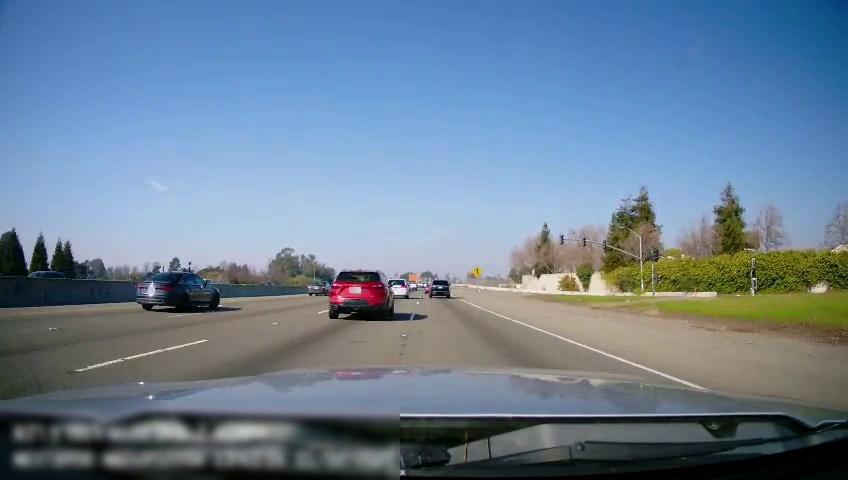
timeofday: Day
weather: Sunny
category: Drivable Space
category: Vehicles | SUV
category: Vehicles | Car
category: Vehicles | SUV
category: Vehicles | SUV
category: Vehicles | Car
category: Vehicles | Van
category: Lanes | Current Lane
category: Lanes | Alternate Lane
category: Lanes | Alternate Lane
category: Lanes | Alternate Lane
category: Traffic | Signs
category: Traffic | Lights
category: Traffic | Lights
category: Traffic | Signs